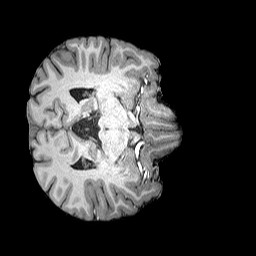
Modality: T1w
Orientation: axial
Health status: ill